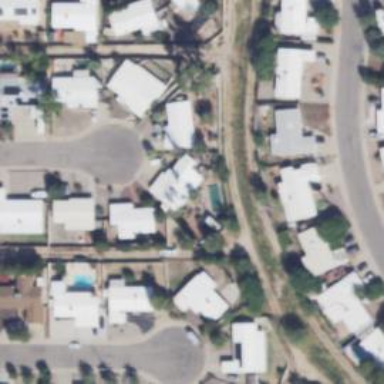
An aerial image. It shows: Alleyway designated as service road.